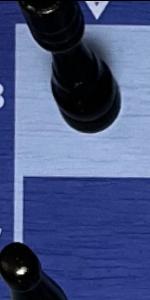
Label: Empty